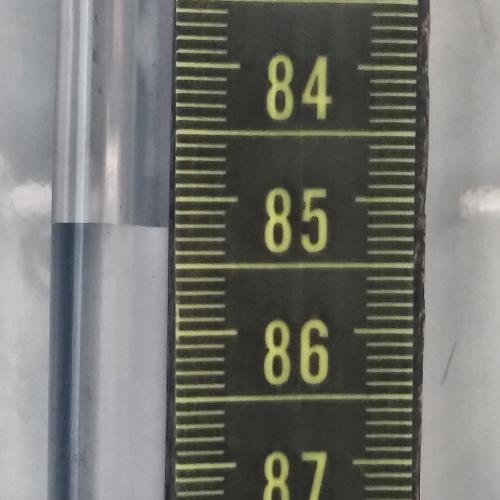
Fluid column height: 85.2 cm